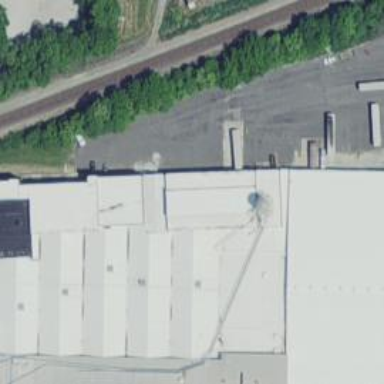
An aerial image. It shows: Industrial area.